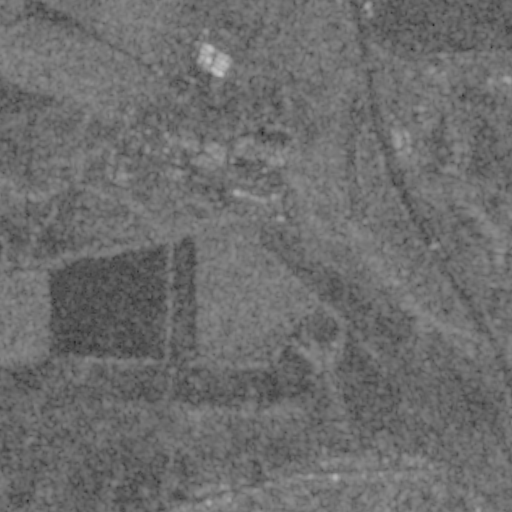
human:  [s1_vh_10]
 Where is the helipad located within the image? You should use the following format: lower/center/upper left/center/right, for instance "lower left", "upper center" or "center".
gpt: The helipad is located in the upper center of the image.
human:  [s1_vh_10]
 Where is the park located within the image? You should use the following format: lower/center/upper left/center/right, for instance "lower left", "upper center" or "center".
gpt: The park is located in the lower left of the image.
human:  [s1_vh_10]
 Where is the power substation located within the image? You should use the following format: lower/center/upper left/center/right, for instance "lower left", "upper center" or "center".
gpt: The power substation is located in the upper right of the image.
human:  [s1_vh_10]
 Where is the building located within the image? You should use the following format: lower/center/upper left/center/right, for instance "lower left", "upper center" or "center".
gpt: There is no building in the image.

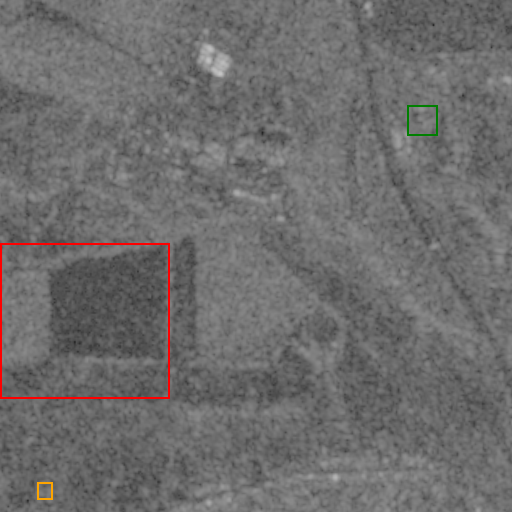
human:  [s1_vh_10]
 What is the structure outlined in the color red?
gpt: The structure outlined in red is a crop field.
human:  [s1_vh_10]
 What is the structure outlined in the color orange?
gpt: The structure outlined in orange is a park.
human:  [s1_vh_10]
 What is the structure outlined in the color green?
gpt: The structure outlined in green is a power substation.
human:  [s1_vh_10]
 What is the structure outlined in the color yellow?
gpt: There is no yellow outline.